Question: I have a ListView with a list of items. Every item has a little ImageButton with a star to mark it as a favorite. When the star ImageButton is clicked, I want it to do a little rotation. Works fine in Android 4.3, but on 2.3 not only the clicked star rotates, but also the star in the item above it.
I already tried to not use a ViewHolder for the star because I thought that might cause it, but that didn't help.
By the way, I do other stuff in the onClickListener, and that works fine and only for the clicked item.
What could be my problem?
This is part of my getView method in the list's adapter:
'''
CheckableImageButton favBtn = (CheckableImageButton) convertView
.findViewById(R.id.favbtn);
favBtn.setOnClickListener(new OnClickListener() {
@Override
public void onClick(View v) {
v.startAnimation(AnimationUtils.loadAnimation(ctx,
R.anim.spinanim));
}
});
'''
This is my whole getView method:
'''
public View getView(final int position, View convertView, ViewGroup parent) {
ViewHolder holder;
checkLoadMore(position);
final Item item = combinedResult.getItems().get(position);
if (convertView == null) {
convertView = myInflater.inflate(R.layout.item_fewo_v7, null);
holder = new ViewHolder();
holder.Iv = (RecyclingImageView) convertView
.findViewById(R.id.imageView1);
holder.Tv1 = (TextView) convertView.findViewById(R.id.textView1);
holder.Tv2 = (TextView) convertView.findViewById(R.id.textView2);
holder.Tv3 = (TextView) convertView.findViewById(R.id.textView3);
holder.Tv4 = (TextView) convertView.findViewById(R.id.textView4);
holder.Root = (RelativeLayout) convertView.findViewById(R.id.root);
holder.Starbg = (RelativeLayout) convertView
.findViewById(R.id.starbg);
convertView.setTag(holder);
}
else {
holder = (ViewHolder) convertView.getTag();
}
CheckableImageButton favBtn = (CheckableImageButton) convertView
.findViewById(R.id.favbtn);
favBtn.setChecked(FavItems.contains(item.getGuid()));
favBtn.setOnClickListener(new OnClickListener() {
@Override
public void onClick(View v) {
// TODO Auto-generated method stub
if (FavItems.contains(item.getGuid())) {
FavItems.removeFav(item.getGuid());
}
else {
FavItems.addFav(item);
}
v.startAnimation(AnimationUtils.loadAnimation(ctx,
R.anim.spinanim));
}
});
holder.Tv1.setText(item.getTitle());
holder.Tv2.setText(item.getLocation().getDescription());
holder.Tv3.setText(item.getPrice().getPriceText() + " "
+ item.getPrice().getPaymentIntervalShort());
holder.Tv4.setText("bis " + item.getPersonsMax() + " Personen");
displayImage(Tools.convertImageUrl(item.getThumbnailUrl()), holder.Iv,
holder.Root);
return convertView;
}
'''

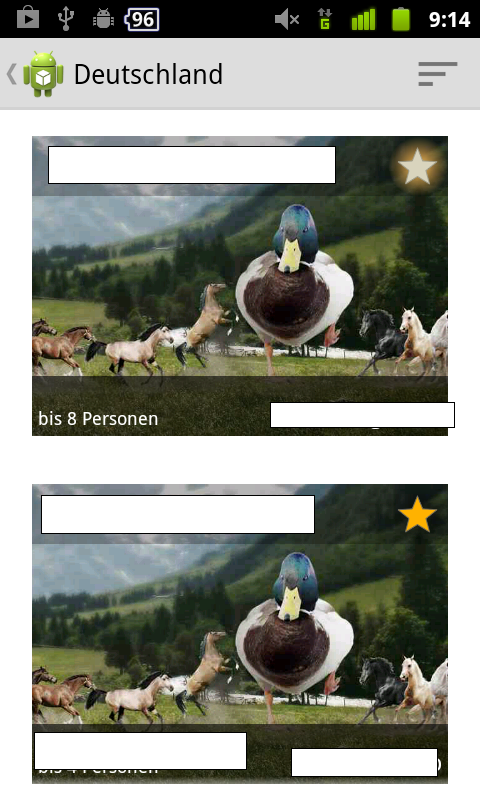
Answer: Contrary to what <URL> says, you should use the convertView and the ViewHolder pattern. Also, you can move the FavBtn into the ViewHolder. You do need to clear the animation when the view is reused though, which is done in the else clause. The following should work:
'''
public View getView(final int position, View convertView, ViewGroup parent) {
final ViewHolder holder;
checkLoadMore(position);
final Item item = combinedResult.getItems().get(position);
if (convertView == null) {
convertView = myInflater.inflate(R.layout.item_fewo_v7, null);
holder = new ViewHolder();
holder.Iv = (RecyclingImageView) convertView.findViewById(R.id.imageView1);
holder.Tv1 = (TextView) convertView.findViewById(R.id.textView1);
holder.Tv2 = (TextView) convertView.findViewById(R.id.textView2);
holder.Tv3 = (TextView) convertView.findViewById(R.id.textView3);
holder.Tv4 = (TextView) convertView.findViewById(R.id.textView4);
holder.Root = (RelativeLayout) convertView.findViewById(R.id.root);
holder.Starbg = (RelativeLayout) convertView.findViewById(R.id.starbg);
holder.FavBtn = (CheckableImageButton) convertView.findViewById(R.id.favbtn);
convertView.setTag(holder);
} else {
holder = (ViewHolder) convertView.getTag();
holder.FavBtn.setAnimation(AnimationUtils.loadAnimation(ctx, R.anim.spinanim));
}
holder.FavBtn.setChecked(FavItems.contains(item.getGuid()));
holder.FavBtn.setOnClickListener(new OnClickListener() {
@Override
public void onClick(View v) {
if (FavItems.contains(item.getGuid())) {
FavItems.removeFav(item.getGuid());
} else {
FavItems.addFav(item);
}
holder.FavBtn.getAnimation().startNow();
}
});
holder.Tv1.setText(item.getTitle());
holder.Tv2.setText(item.getLocation().getDescription());
holder.Tv3.setText(item.getPrice().getPriceText() + " " + item.getPrice().getPaymentIntervalShort());
holder.Tv4.setText("bis " + item.getPersonsMax() + " Personen");
displayImage(Tools.convertImageUrl(item.getThumbnailUrl()), holder.Iv, holder.Root);
return convertView;
}
'''